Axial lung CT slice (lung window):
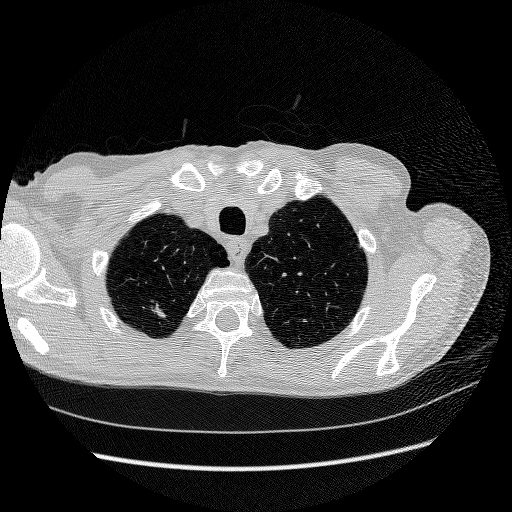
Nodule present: yes
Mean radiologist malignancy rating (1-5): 3.333